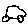
Label: car